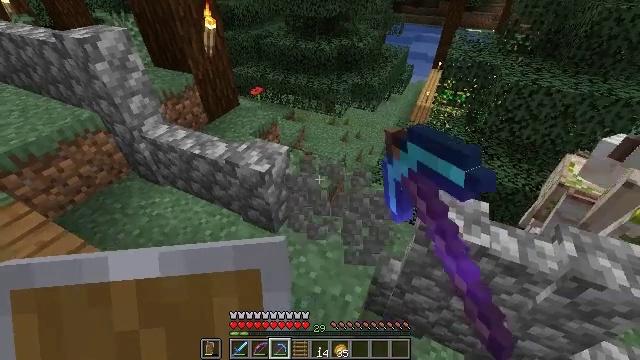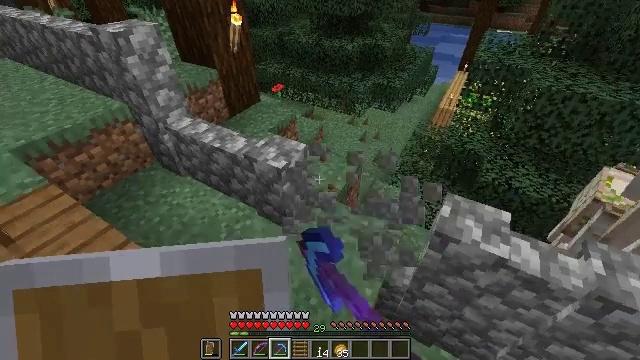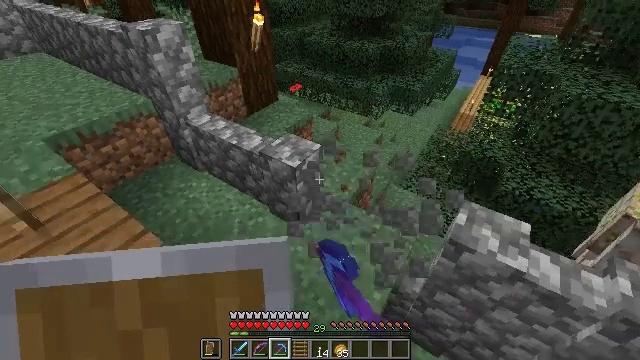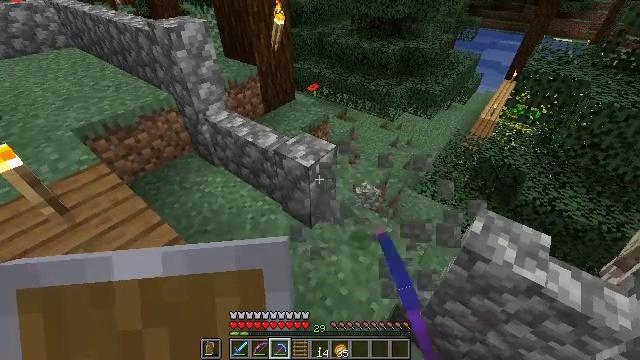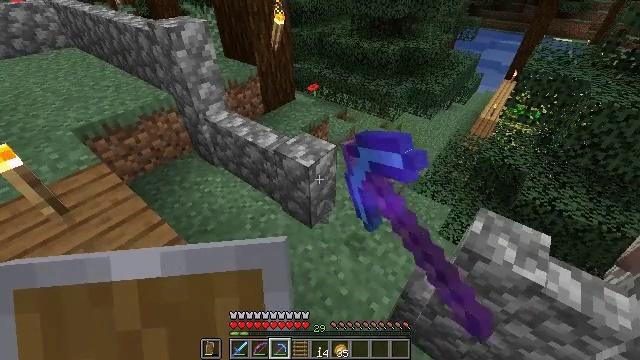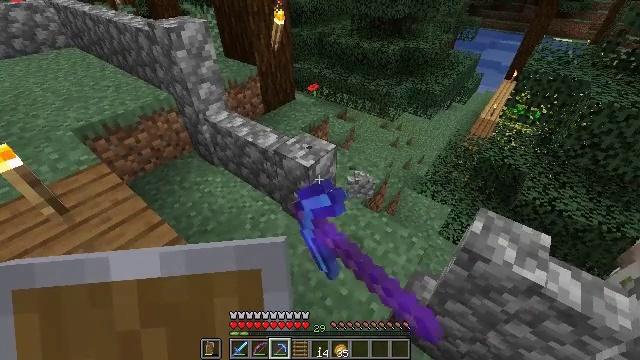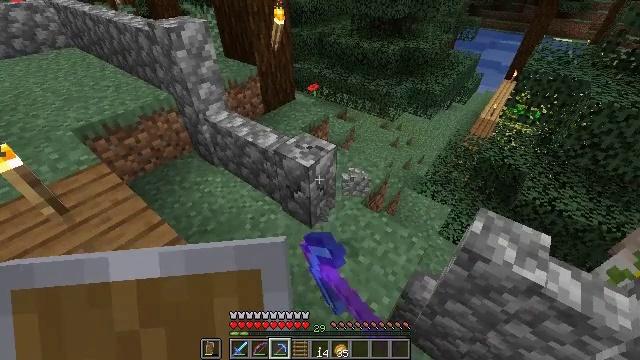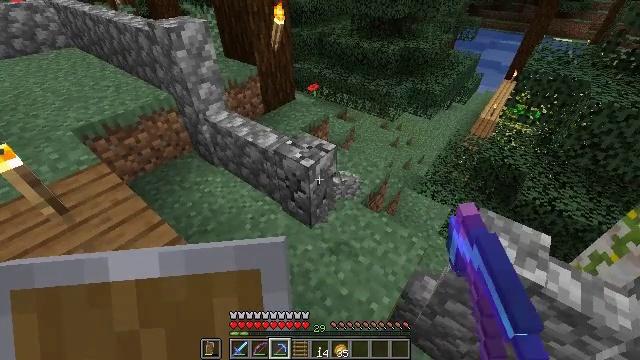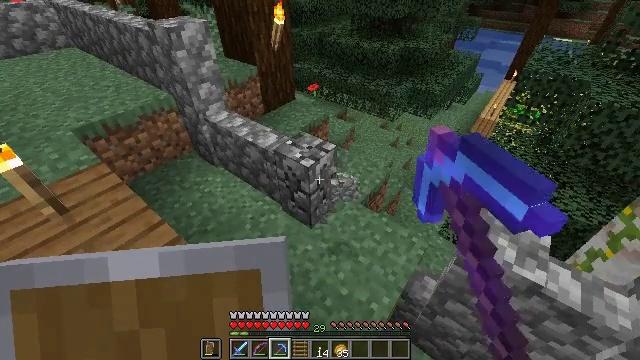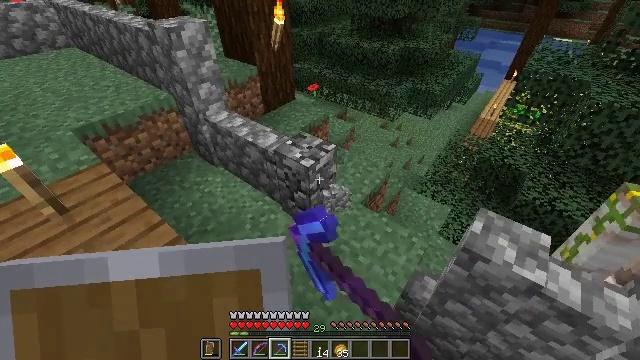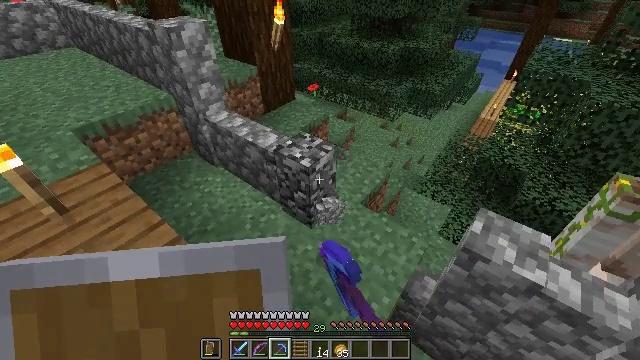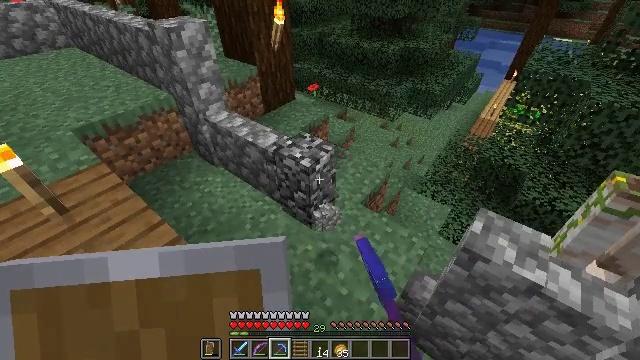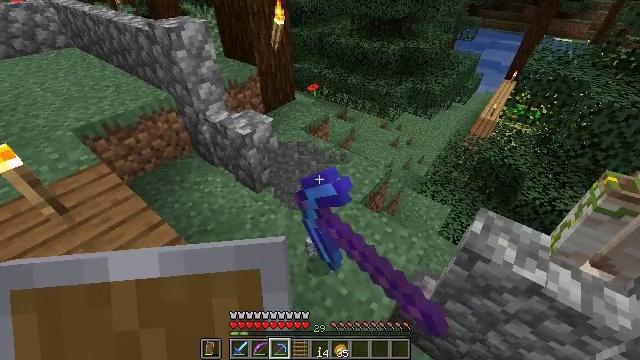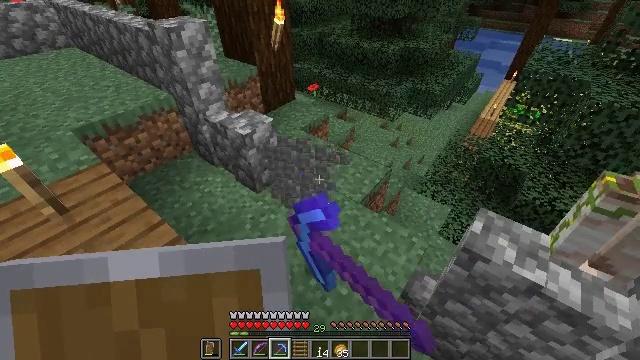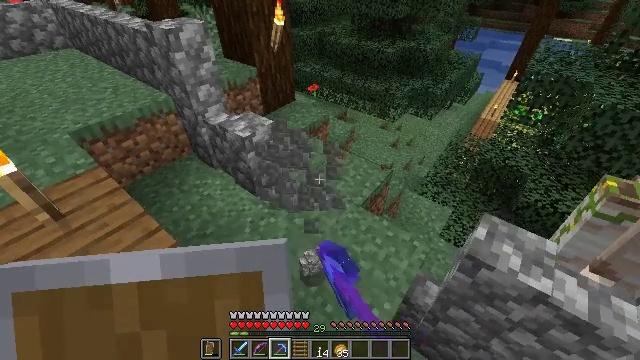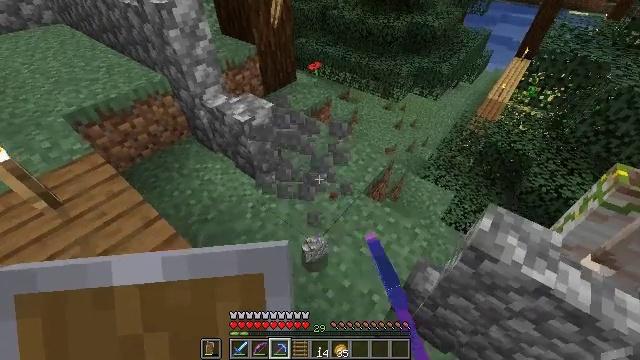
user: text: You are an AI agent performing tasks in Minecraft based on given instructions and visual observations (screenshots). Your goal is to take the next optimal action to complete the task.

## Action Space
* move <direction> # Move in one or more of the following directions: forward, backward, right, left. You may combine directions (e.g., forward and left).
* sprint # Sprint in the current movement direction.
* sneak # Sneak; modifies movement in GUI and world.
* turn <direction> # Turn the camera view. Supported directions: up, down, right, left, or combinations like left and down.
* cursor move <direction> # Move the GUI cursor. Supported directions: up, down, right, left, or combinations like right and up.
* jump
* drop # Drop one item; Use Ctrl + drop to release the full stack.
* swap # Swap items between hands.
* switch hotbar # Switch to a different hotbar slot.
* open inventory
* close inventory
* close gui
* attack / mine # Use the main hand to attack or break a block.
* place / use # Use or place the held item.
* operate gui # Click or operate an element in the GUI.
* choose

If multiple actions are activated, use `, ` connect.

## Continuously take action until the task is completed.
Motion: motion action
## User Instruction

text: Attack the cobblestone wall to dismantle it.
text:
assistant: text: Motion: turn left, attack / mine
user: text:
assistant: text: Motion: turn left, attack / mine
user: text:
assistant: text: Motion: turn left, attack / mine
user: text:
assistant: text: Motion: attack / mine
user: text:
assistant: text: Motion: attack / mine
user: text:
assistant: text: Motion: attack / mine
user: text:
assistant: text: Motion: attack / mine
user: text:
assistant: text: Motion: attack / mine
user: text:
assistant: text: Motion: attack / mine
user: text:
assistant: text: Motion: attack / mine
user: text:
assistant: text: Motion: attack / mine
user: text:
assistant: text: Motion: attack / mine
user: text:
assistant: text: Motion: attack / mine
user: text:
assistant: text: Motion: move forward, attack / mine
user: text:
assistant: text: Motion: move forward, turn down, attack / mine
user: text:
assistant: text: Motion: move forward, turn right and down
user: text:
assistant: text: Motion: no_op